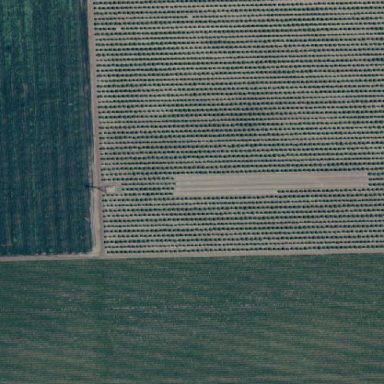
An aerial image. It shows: Orchard filled with almond trees.